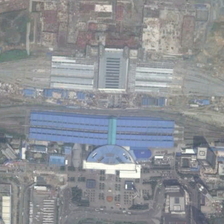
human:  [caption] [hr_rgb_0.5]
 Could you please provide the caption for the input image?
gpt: in front of the train station tracks pass through the residential area .

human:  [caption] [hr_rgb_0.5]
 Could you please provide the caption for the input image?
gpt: many cars parked at the gate of the train station .

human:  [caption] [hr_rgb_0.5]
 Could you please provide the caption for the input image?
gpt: some buildings and green trees are in two sides of a railway station .

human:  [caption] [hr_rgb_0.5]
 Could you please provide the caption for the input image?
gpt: some buildings and green trees are in two sides of a railway station .

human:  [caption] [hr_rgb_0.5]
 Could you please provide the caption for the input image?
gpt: in front of the train station tracks pass through the residential area .